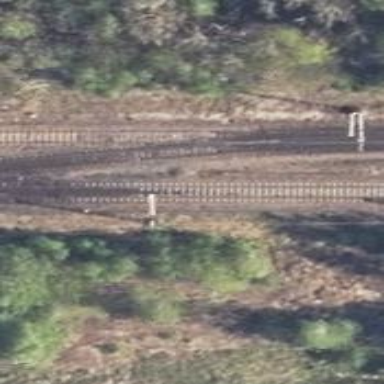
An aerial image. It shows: Railway with electrified contact lines.